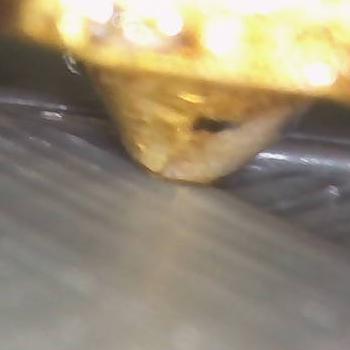
Flow rate: 100%